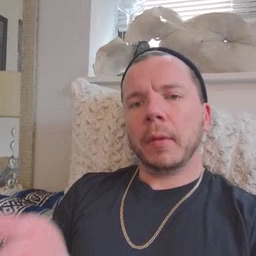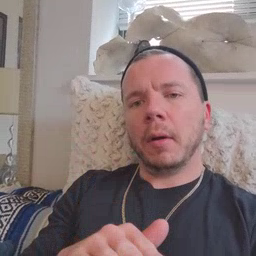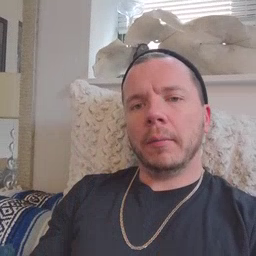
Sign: on